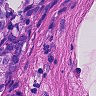
Metastatic tissue present: yes